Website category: sports
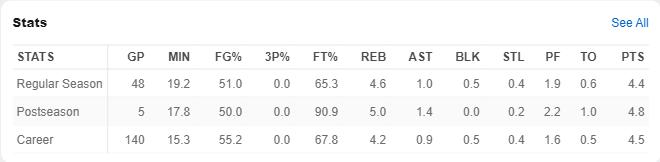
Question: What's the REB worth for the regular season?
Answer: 4.6

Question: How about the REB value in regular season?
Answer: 4.6

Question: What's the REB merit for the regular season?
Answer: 4.6

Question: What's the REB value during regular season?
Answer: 4.6

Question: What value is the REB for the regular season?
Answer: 4.6

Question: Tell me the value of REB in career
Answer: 4.2

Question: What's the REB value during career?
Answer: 4.2

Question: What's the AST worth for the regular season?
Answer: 1.0

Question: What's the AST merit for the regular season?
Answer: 1.0

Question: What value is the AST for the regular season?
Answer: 1.0

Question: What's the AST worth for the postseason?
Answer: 1.4

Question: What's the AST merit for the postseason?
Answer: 1.4

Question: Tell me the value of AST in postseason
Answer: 1.4

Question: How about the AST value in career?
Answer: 0.9

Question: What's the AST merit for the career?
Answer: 0.9

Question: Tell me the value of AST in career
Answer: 0.9

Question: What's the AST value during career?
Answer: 0.9

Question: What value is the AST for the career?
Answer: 0.9

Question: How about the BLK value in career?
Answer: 0.5

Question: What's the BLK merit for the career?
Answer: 0.5

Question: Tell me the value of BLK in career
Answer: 0.5

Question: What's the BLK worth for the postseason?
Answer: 0.0

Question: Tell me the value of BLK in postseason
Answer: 0.0

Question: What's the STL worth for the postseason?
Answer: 0.2

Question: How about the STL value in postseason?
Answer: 0.2

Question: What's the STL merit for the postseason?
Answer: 0.2

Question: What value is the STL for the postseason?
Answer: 0.2

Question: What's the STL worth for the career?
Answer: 0.4

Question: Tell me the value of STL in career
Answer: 0.4

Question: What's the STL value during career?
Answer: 0.4

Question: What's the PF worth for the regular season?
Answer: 1.9

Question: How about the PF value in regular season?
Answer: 1.9

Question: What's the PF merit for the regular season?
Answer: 1.9

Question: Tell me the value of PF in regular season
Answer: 1.9

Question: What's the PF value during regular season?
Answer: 1.9

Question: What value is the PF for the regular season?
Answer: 1.9

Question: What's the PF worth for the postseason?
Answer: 2.2

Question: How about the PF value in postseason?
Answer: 2.2

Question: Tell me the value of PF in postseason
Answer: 2.2

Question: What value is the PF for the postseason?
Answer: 2.2

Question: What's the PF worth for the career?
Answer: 1.6

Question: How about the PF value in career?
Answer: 1.6

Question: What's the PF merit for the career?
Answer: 1.6

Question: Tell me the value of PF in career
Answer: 1.6

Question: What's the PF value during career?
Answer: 1.6

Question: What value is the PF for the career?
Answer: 1.6

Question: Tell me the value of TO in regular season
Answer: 0.6

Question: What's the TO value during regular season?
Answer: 0.6

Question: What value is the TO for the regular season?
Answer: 0.6

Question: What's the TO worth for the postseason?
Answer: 1.0

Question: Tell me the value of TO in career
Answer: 0.5

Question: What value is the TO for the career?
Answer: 0.5

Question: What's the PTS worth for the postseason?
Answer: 4.8

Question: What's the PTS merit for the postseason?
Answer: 4.8

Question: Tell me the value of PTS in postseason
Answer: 4.8

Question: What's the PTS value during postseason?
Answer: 4.8

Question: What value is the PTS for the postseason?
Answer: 4.8

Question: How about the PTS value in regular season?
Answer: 4.4

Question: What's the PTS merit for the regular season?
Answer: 4.4

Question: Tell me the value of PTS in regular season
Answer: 4.4

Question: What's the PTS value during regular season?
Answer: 4.4

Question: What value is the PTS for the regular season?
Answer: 4.4

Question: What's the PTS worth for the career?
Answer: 4.5

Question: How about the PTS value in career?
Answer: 4.5